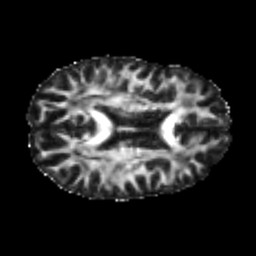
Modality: FA
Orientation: axial
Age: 26
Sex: male
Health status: healthy
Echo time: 0.074 s